Field crop: maize
Growth stage: 2
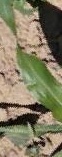
Species: maize